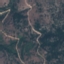
Label: HerbaceousVegetation